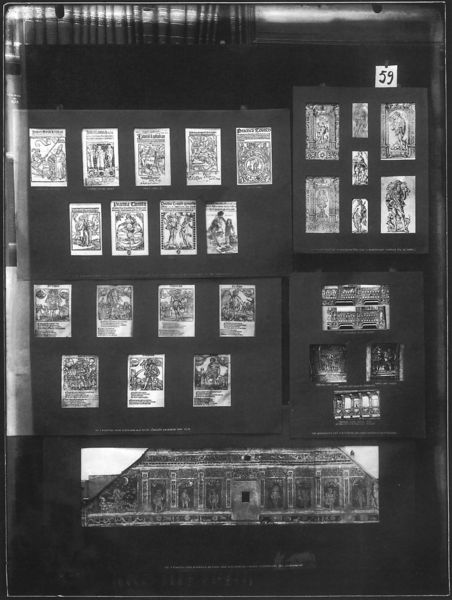
Titel: Mnemosyne (Bilderatlas, Fotos der Tafeln)
Künstler: Aby Warburg
Institution: London, The Warburg Institute Archive ©
Schlagwörter: weiß, schwarz, regal, bibel, holzschnitt, bilder, bücher, fassade, graphik, detail, gruppen, foto, buch, druckgraphik, schwarzweiß, fragment, fachwerk, sammlung, flugblatt, drucke, relikt, dia, holzschnitte, dias, n, nachlass, 59, archivgut